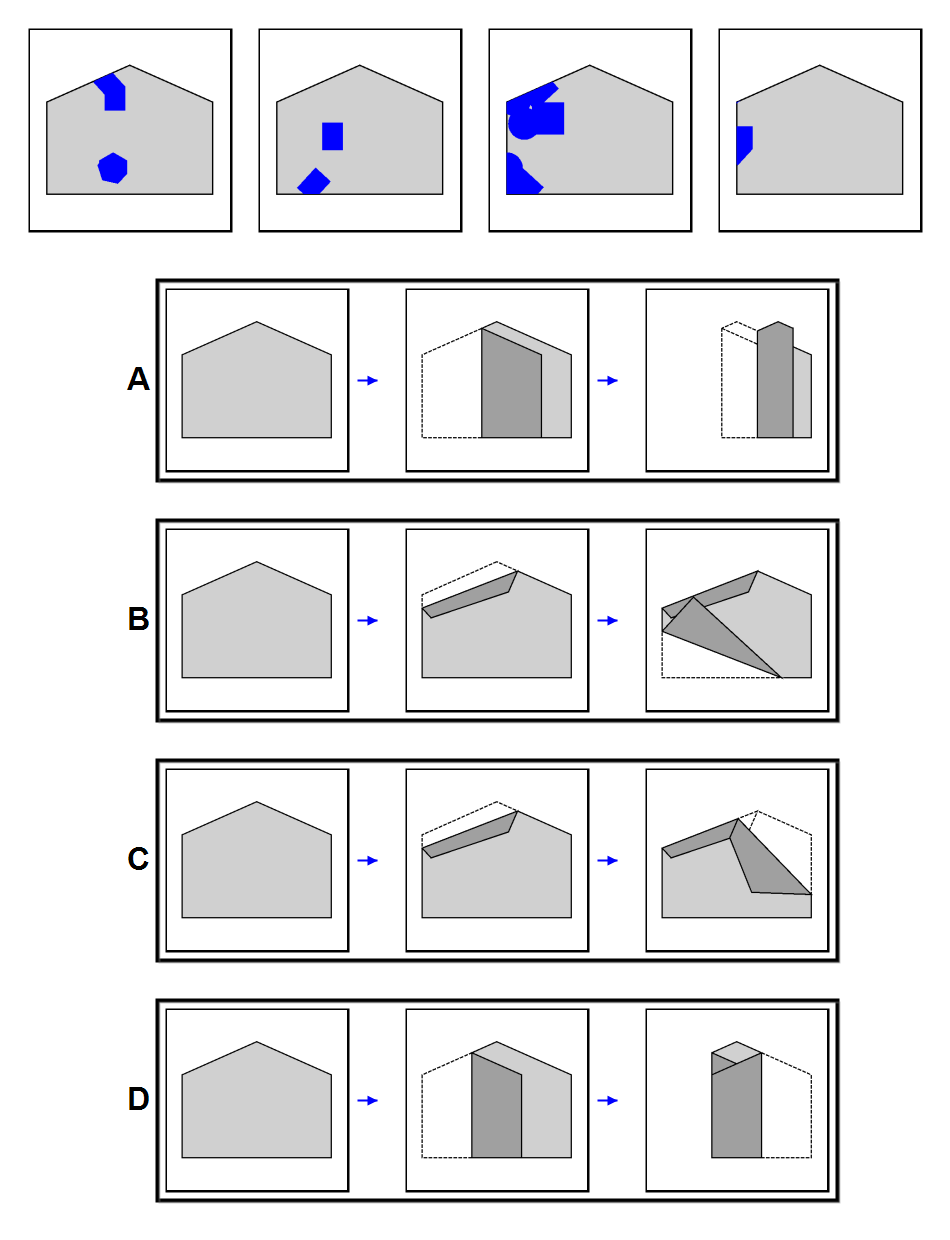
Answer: B